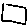
Label: square